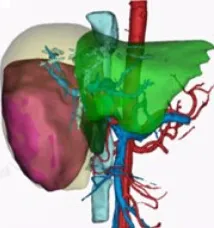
3D visualization pictures. (A-F) 3D visualization clearly reconstructed the hepatic vein, hepatic artery, portal vein, and tumor feeding artery. The 3D visualization pictures from different angles are presented.
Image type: radiology (ct)